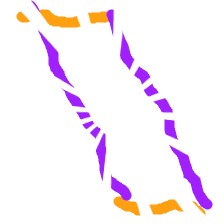
Shape: parallelogram